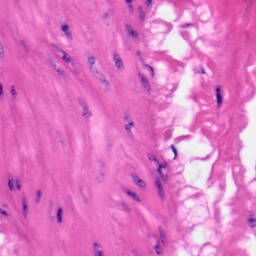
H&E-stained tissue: Skin